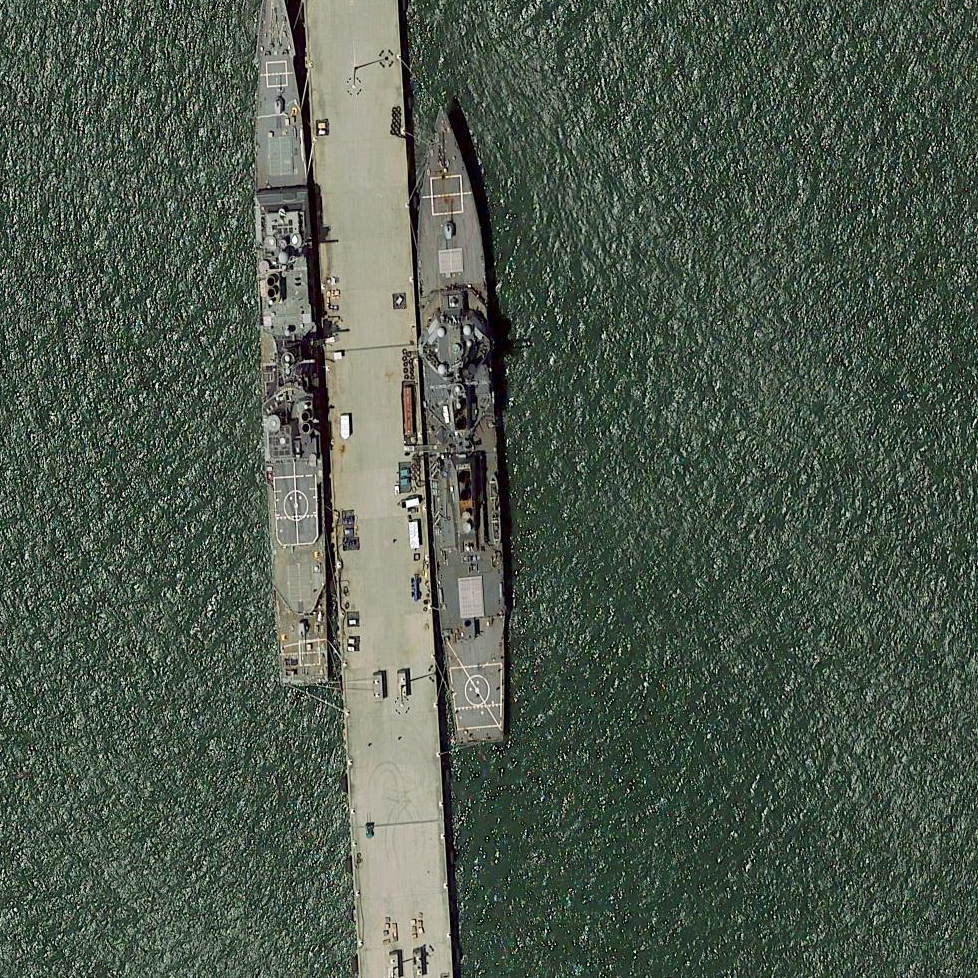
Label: destroyer